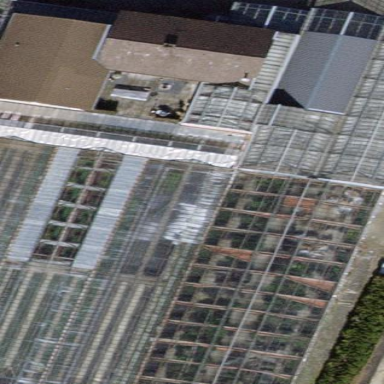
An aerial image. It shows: Greenhouse.